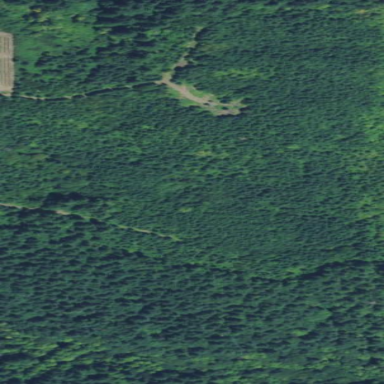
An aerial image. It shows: Serene woodland landscape.